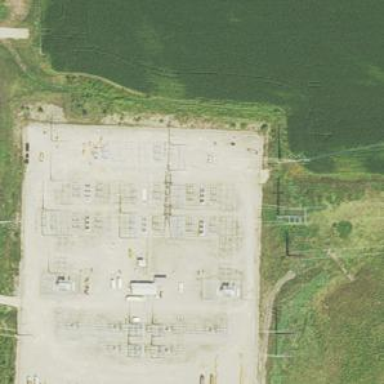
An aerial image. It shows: Switch for power supply.